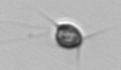
Label: Acanthoica_quattrospina